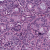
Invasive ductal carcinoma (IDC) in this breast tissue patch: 1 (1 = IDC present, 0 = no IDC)